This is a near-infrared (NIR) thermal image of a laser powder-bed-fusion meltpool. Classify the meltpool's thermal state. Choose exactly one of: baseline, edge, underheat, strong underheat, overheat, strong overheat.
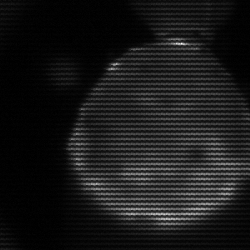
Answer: edge